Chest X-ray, AP view. Patient: 51 years old, sex M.
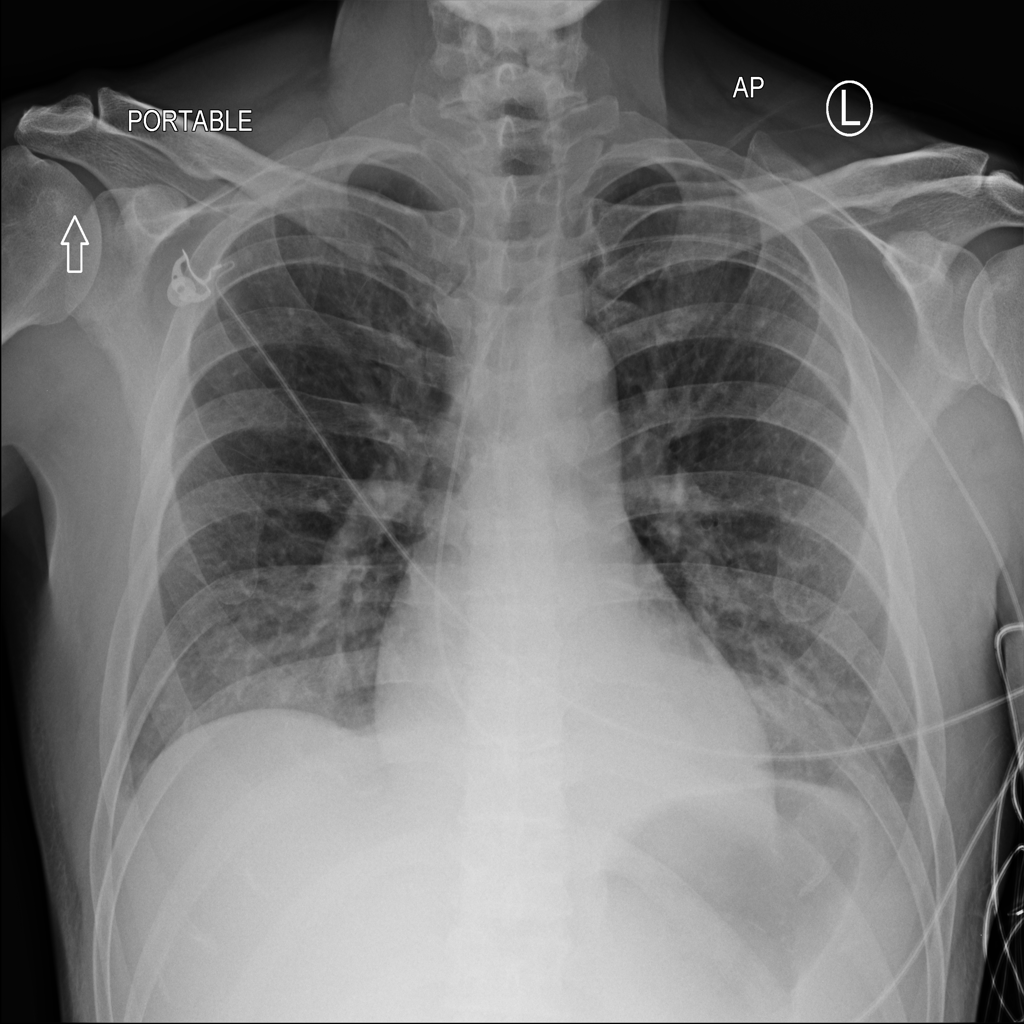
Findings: No Finding